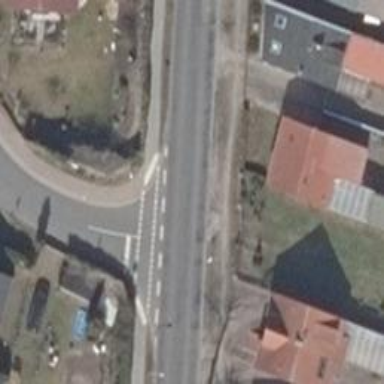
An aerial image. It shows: Uncontrolled road crossing.